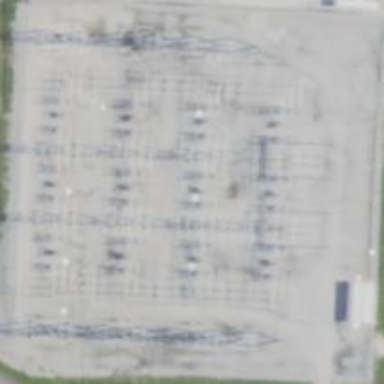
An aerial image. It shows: Transmission level substation.